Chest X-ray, PA view. Patient: 25 years old, sex F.
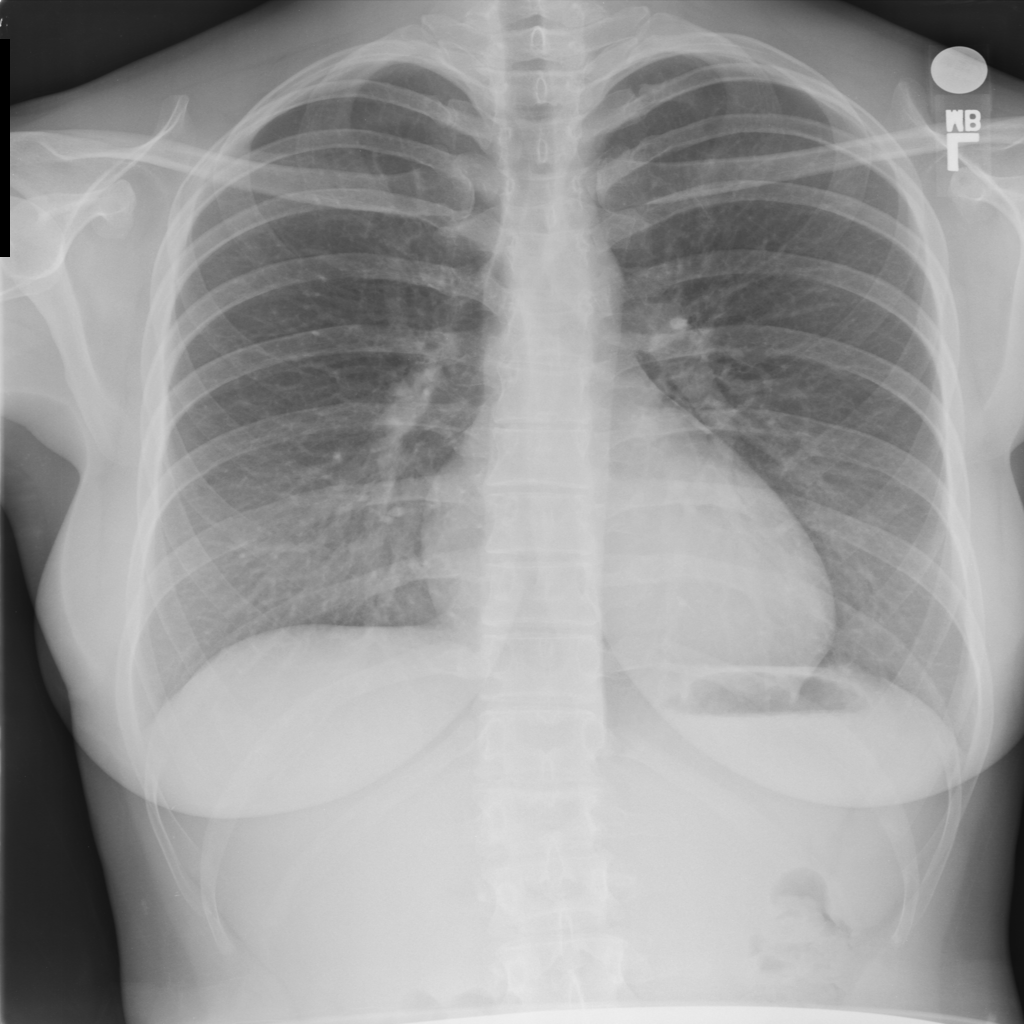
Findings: No Finding